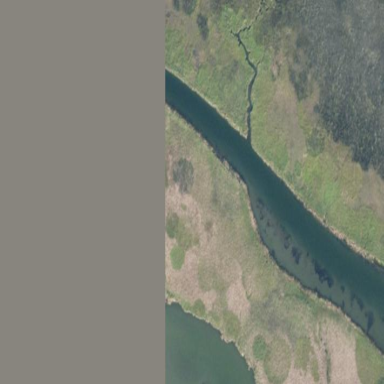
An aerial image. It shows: Saltmarsh wetland.